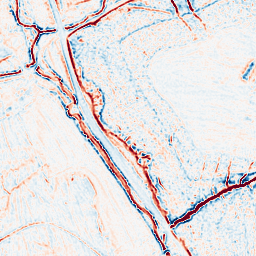
Category: multiscale
Decomposition family: log
Decomposition parameters: sigma: 1
Upsampling method: fft_zeropad
Upsampling parameters: scale: 8
Upsampling scale: 8